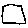
Label: square